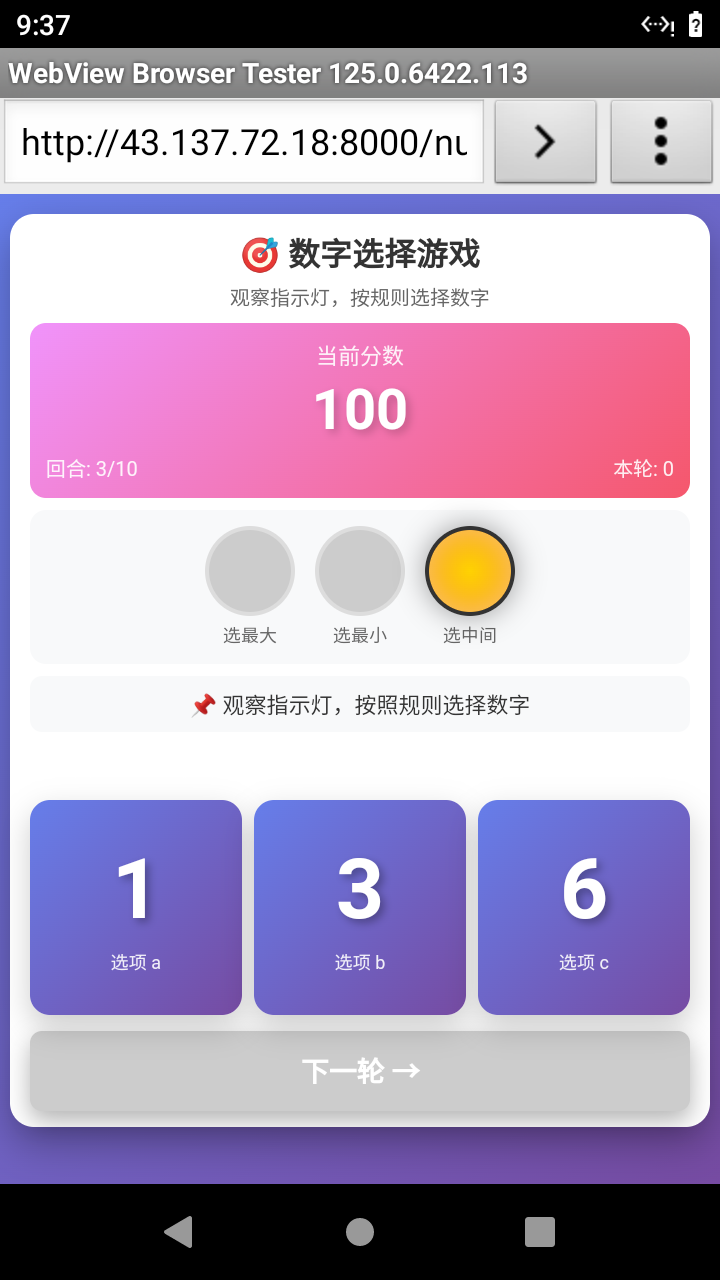

Select the correct number based on the traffic light color.
Answer: 1